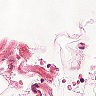
Metastatic tissue present: no